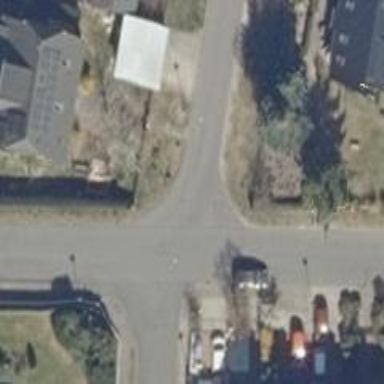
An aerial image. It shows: Smooth asphalt road in residential area.